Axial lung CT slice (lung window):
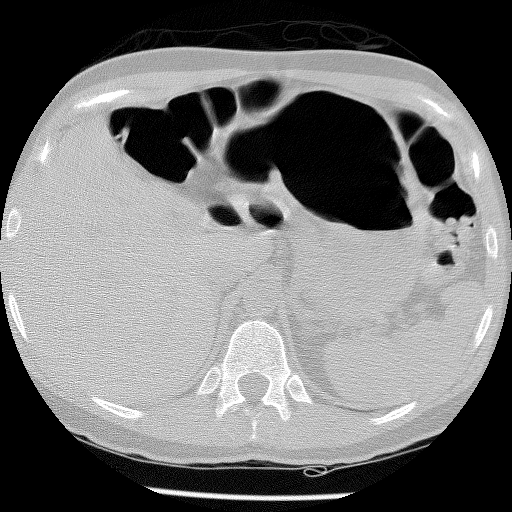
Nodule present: no